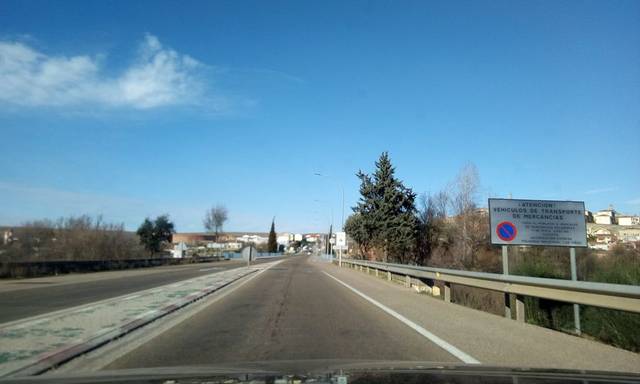
Region: Spain
Coordinates: 40.595, -6.541